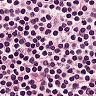
Metastatic tissue present: no